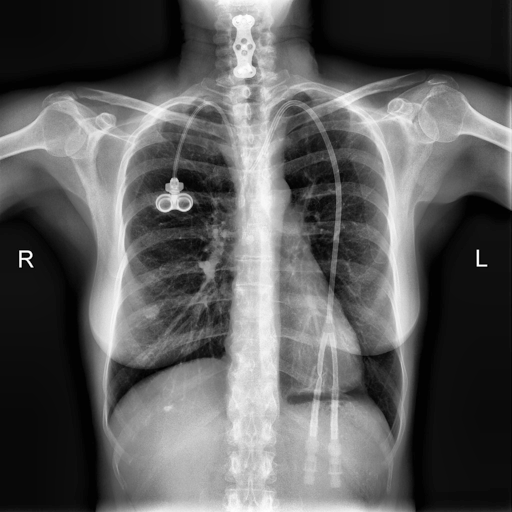
Finding: NORMAL